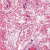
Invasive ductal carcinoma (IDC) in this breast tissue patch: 0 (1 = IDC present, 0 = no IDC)